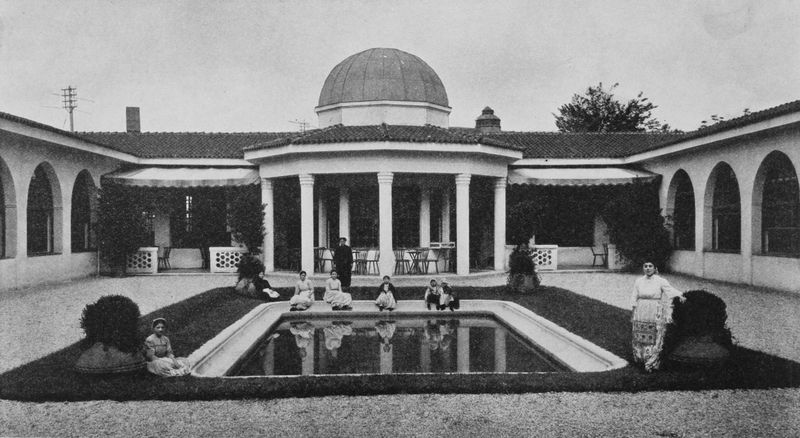
Titel: Karawanserei auf der Muhammedanischen Ausstellung in München
Künstler: Hessemer und Schmidt
Schlagwörter: baum, gruppe, hand, himmel, laub, mann, wasser, weiß, bäume, frauen, menschen, mädchen, see, sitzen, teich, frau, grau, kleid, kleider, schwarz, stuhl, stühle, säulen, terasse, tische, anlage, dach, gebäude, gras, haus, park, rasen, wiese, haube, rock, architektur, diener, stehen, bildnis, porträt, spiegelung, busch, büsche, gitter, sträucher, pose, familie, gewänder, pflanzen, kamin, kinder, bassin, garten, bogen, schule, spiegelbild, ziegel, hof, schlot, kies, rundbogen, kuppel, draussen, symmetrie, foto, fotografie, photographie, bögen, bad, eingang, innenhof, veranda, arrangement, palast, palazzo, hocken, becken, schwarzweiß, pool, posieren, hauben, arkaden, kapitelle, photo, china, villa, geometrisch, untersicht, beet, pavillon, wasserbecken, aufnahme, markise, antenne, buchsbaum, erholung, kur, gartenteich, buxbaum, gruppierung, heilbad, jkuppel, kurgäste, terrasee